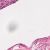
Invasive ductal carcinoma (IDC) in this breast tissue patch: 0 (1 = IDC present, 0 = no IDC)